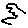
Label: bird